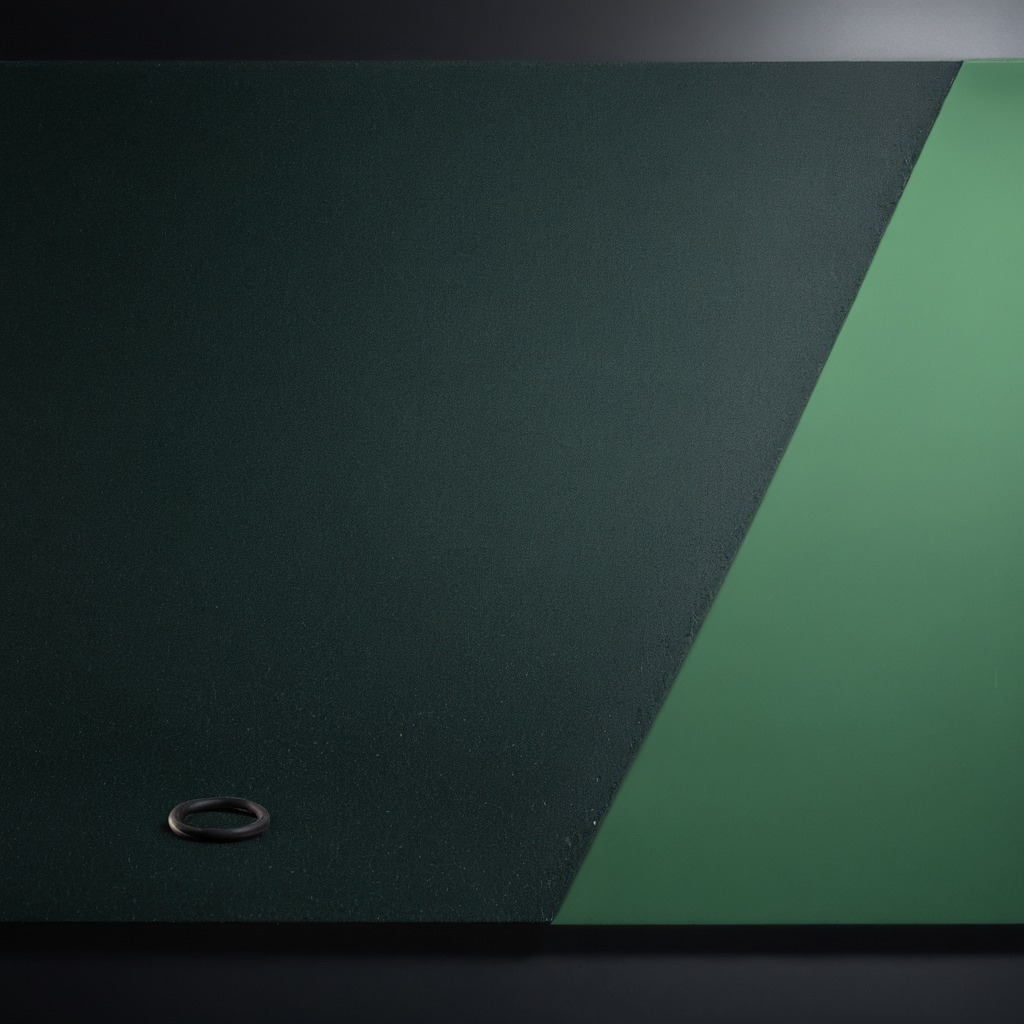
A rubber O-ring is lying on the granite tabletop.